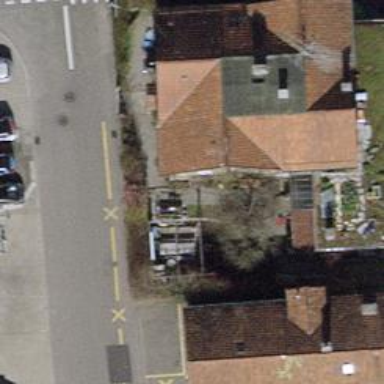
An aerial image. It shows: Gabled roof tile apartment building.